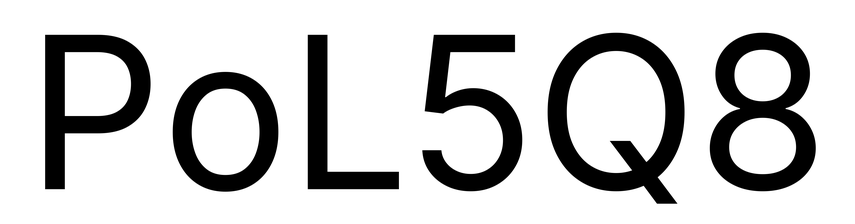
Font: Inter_Regular